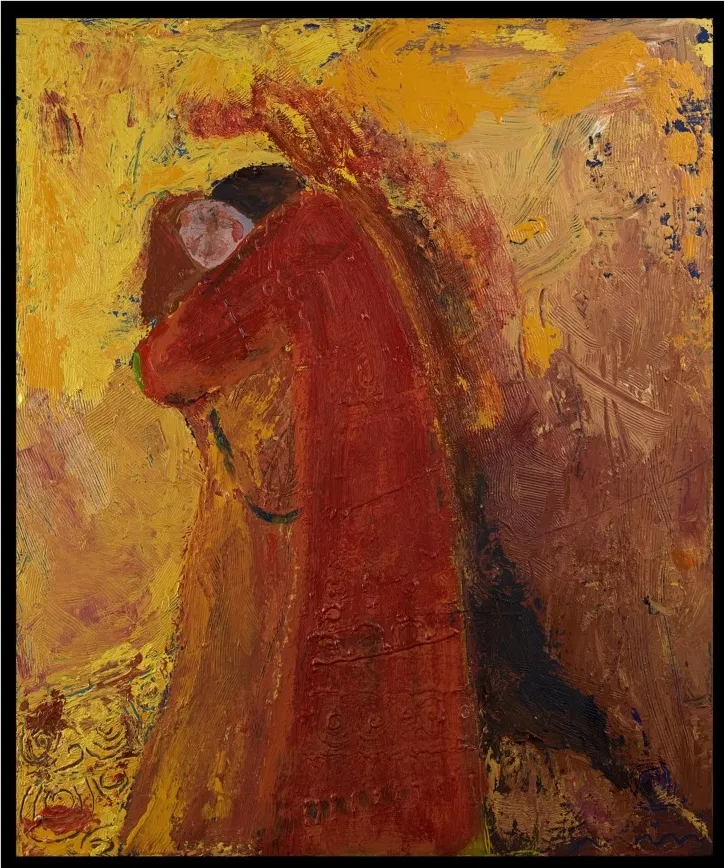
Addictive period. Painting of romantic relationships illustrating the change in content and technique.
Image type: medical_photograph (other_medical_photograph)